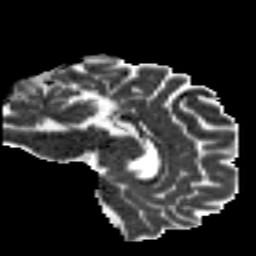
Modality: MD
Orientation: sagittal
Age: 27
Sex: male
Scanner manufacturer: siemens
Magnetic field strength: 3 T
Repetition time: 8.8 s
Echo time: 0.085 s